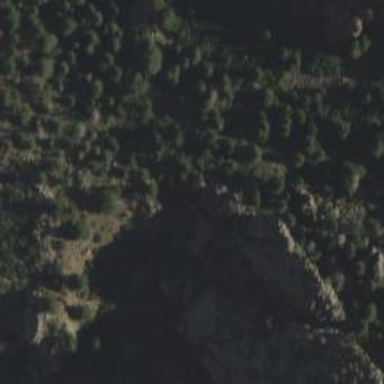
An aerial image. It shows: Natural cliff.